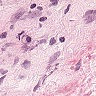
Metastatic tissue present: no